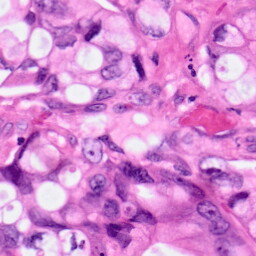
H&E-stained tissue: Pancreatic